Field crop: maize
Growth stage: 2
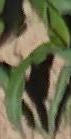
Species: maize